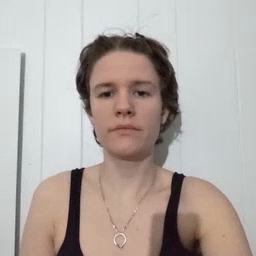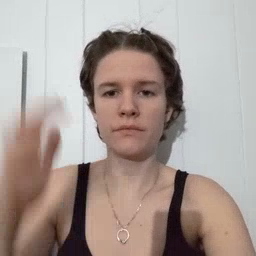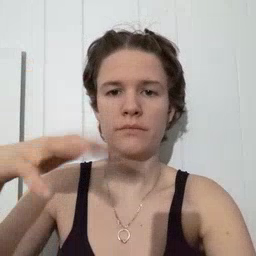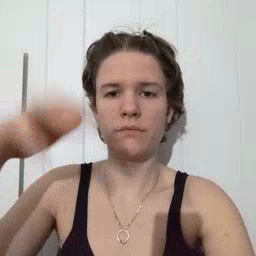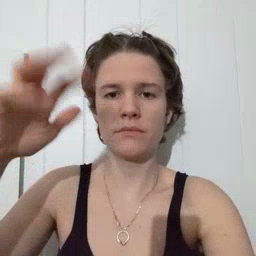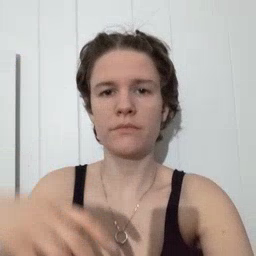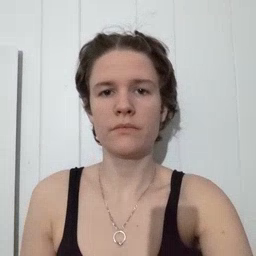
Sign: rain